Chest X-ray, PA view. Patient: 54 years old, sex M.
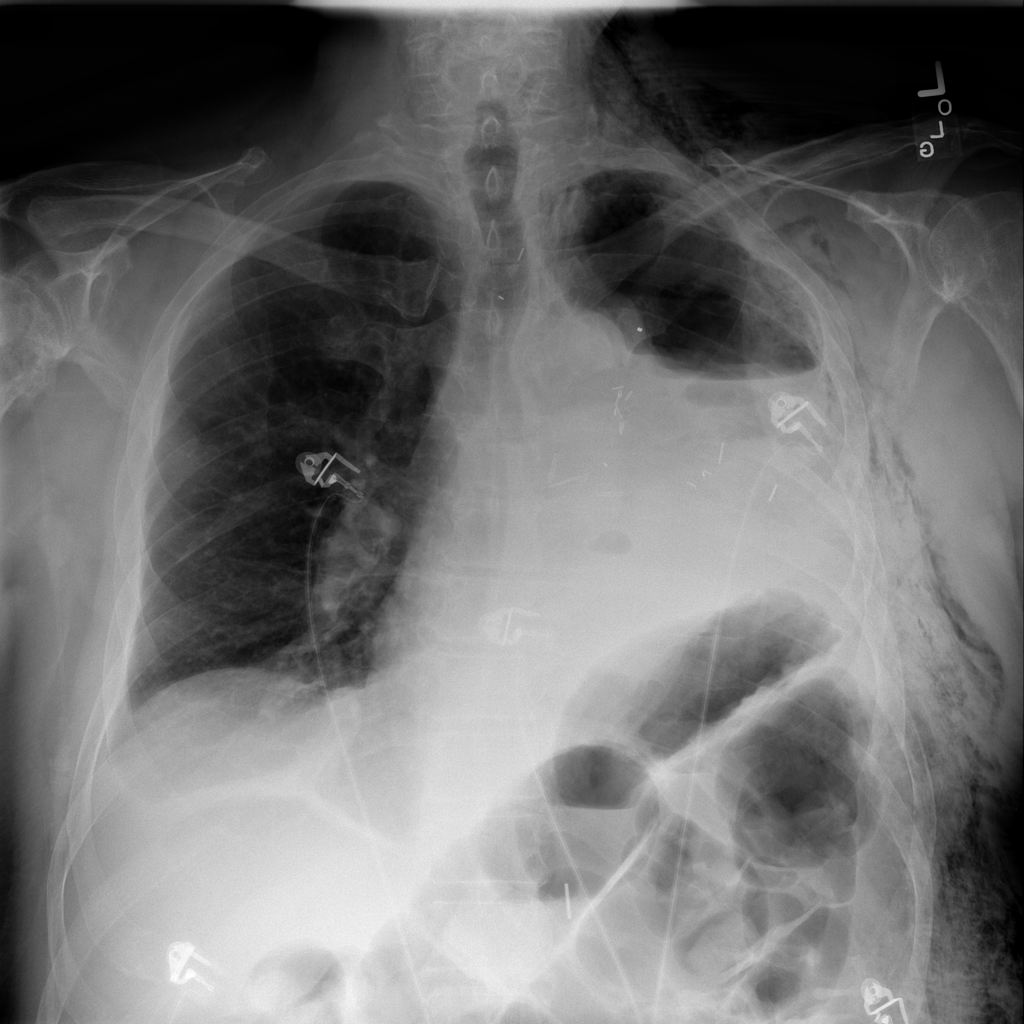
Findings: Emphysema